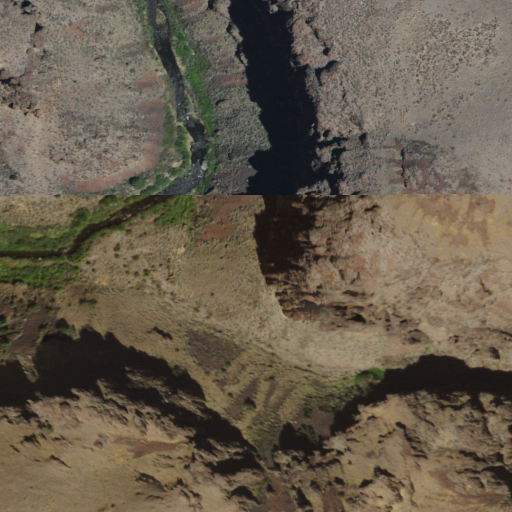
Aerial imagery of valley in Nevada named Long Canyon containing shrub and grassland